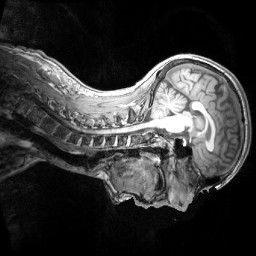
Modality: T1w
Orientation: sagittal
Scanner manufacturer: siemens
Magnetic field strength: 3 T
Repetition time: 2.3 s
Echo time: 0.0033 s